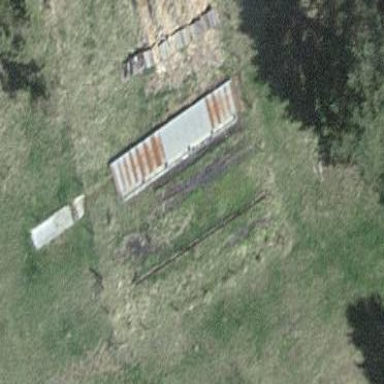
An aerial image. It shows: Retaining wall.